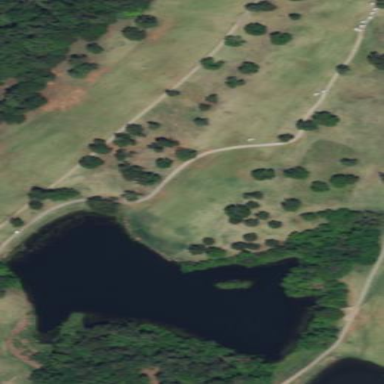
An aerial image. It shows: Meadow with golf fairway.